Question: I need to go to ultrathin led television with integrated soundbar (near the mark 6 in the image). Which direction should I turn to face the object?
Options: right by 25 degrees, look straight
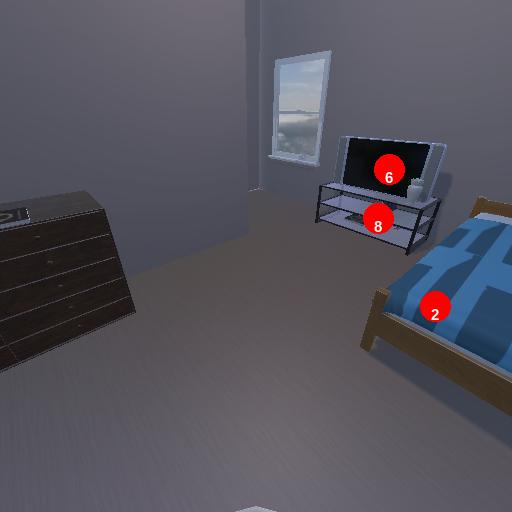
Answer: right by 25 degrees